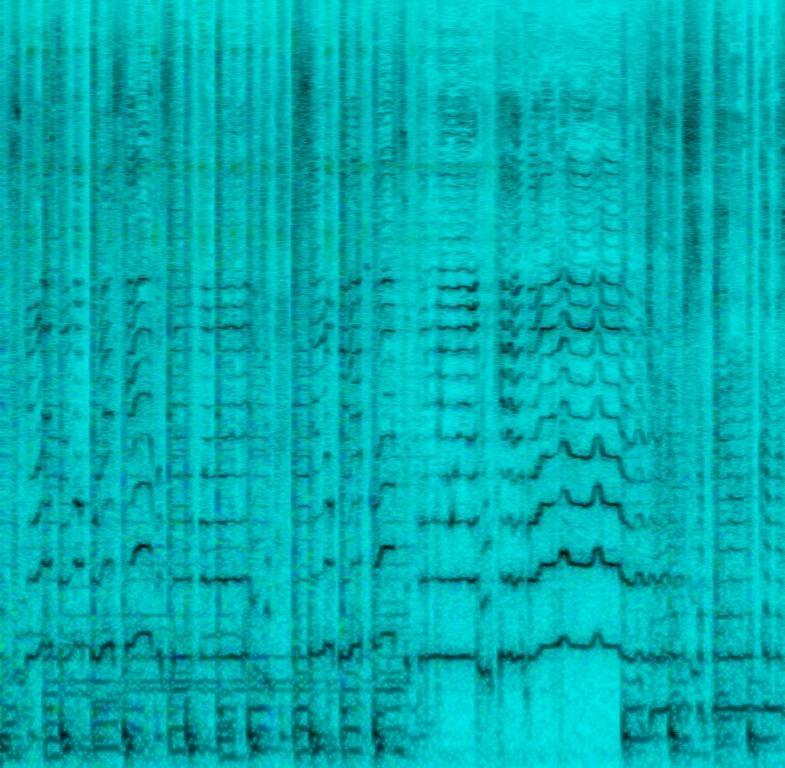
This is a latin pop song with a chipmunk effect. There is a female and a male vocal singing melodically but at a higher pitch than the original. An acoustic guitar and a bass guitar play in the melodic background while a latin electronic drum beat is in the rhythmic background. The piece is very danceable. The piece could be used at a children's dancing course as an accompaniment. It could also be used in the background of funny social media content.